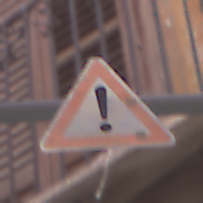
Verkehrszeichen: Gefahrenstelle
Umgebung: Outdoor, Urban
Tageszeit: MorningAfternoon
Wetter: Clear
Licht: Natural
Jahreszeit: NotSpecified
Kontrast: MediumContrast